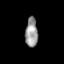
Tissue: prostate
Cell type: Fibroblasts
Senescence score: 0.7229
Nuclear area (px): 355
Mean DAPI intensity: 153.792